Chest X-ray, PA view. Patient: 49 years old, sex M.
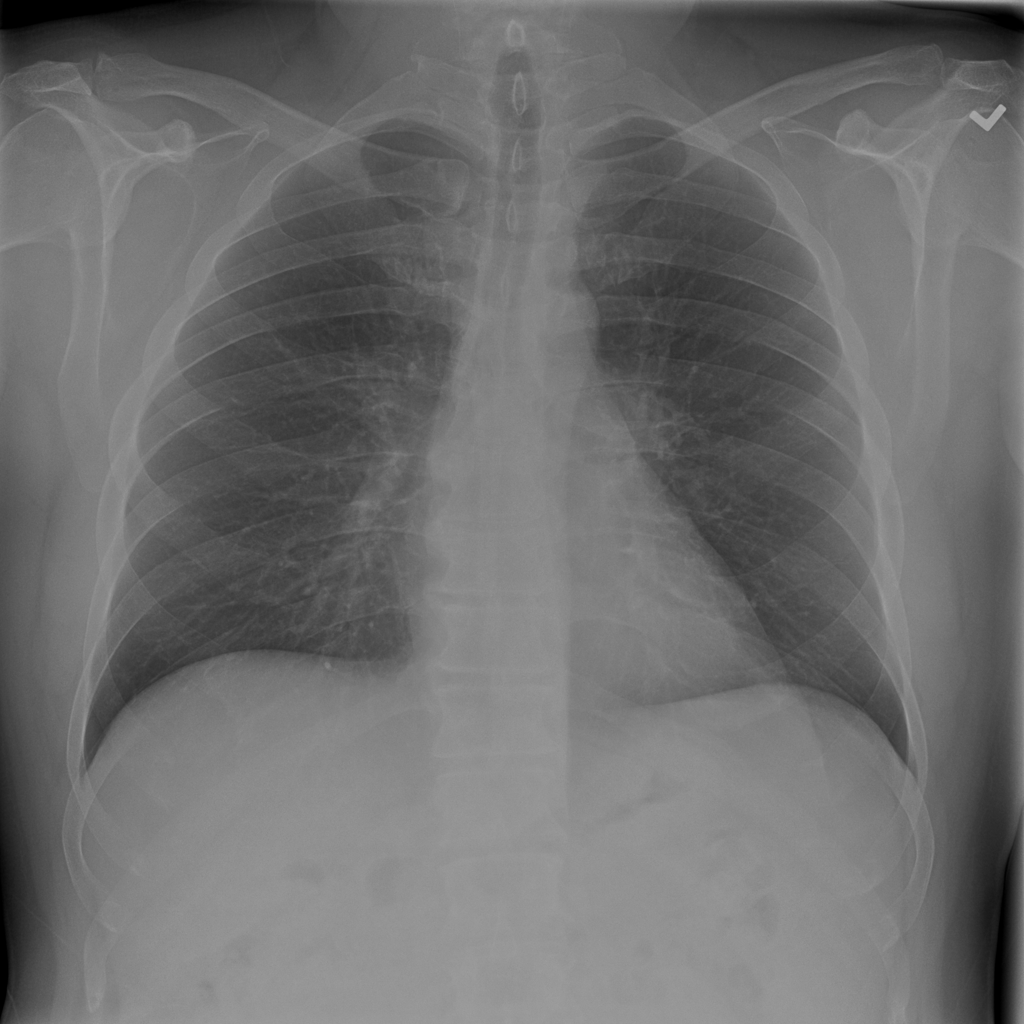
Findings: No Finding